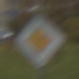
Verkehrszeichen: Vorfahrtsstrasse
Umgebung: Outdoor, Nature
Tageszeit: MorningAfternoon
Wetter: Overcast
Licht: Natural
Jahreszeit: Autumn
Kontrast: LowContrast